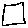
Label: square